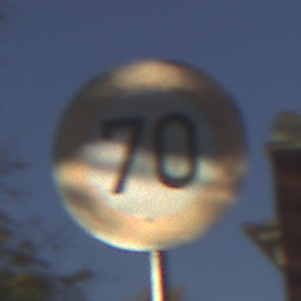
Verkehrszeichen: Geschwindigkeit70
Umgebung: Outdoor, Urban
Tageszeit: SunriseSunset
Wetter: PartlyCloudy
Licht: Natural
Jahreszeit: Autumn
Kontrast: HighContrast